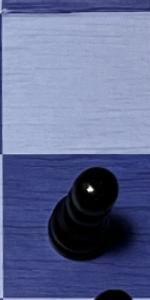
Label: Pawn_Black